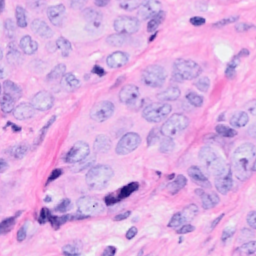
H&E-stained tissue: Breast